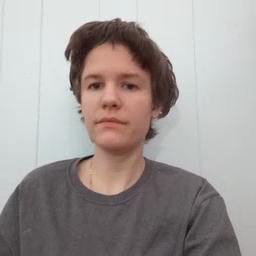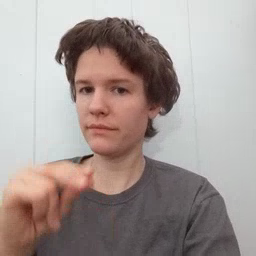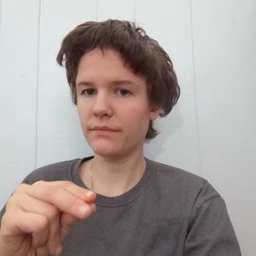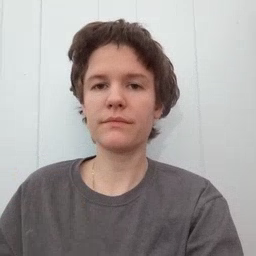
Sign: no